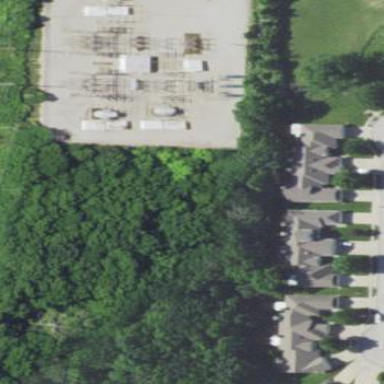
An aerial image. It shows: Distribution level power substation surrounded by fence.